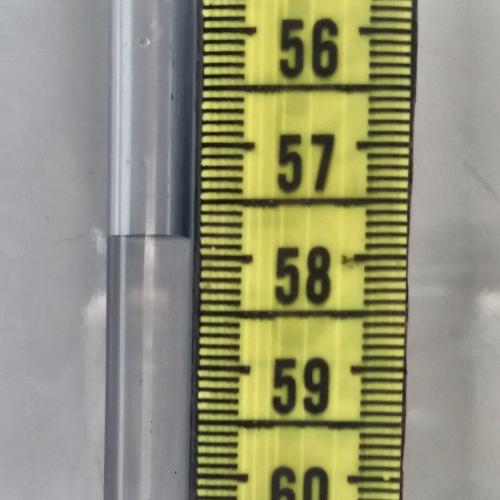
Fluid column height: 57.8 cm